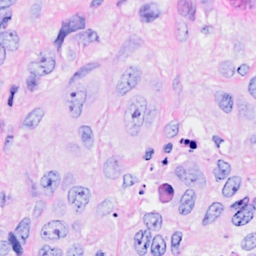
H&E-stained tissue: Breast